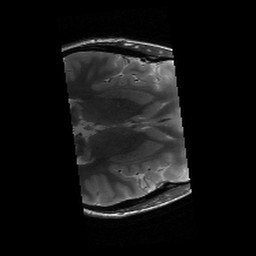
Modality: T2w
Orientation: axial
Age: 20
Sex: female
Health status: healthy
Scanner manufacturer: siemens
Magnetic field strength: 3 T
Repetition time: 6 s
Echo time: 0.064 s